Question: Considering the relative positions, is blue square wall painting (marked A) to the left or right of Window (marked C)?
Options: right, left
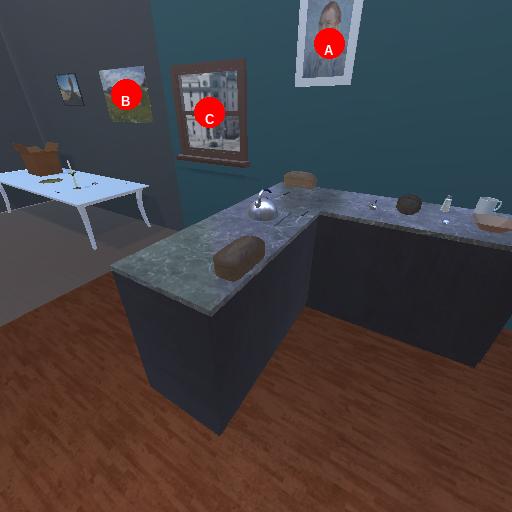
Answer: right